Field crop: maize
Growth stage: 2
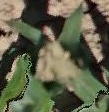
Species: maize